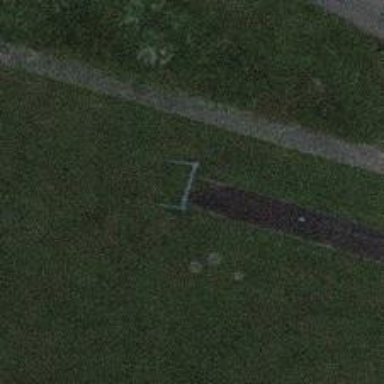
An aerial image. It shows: Playground featuring zipwire.